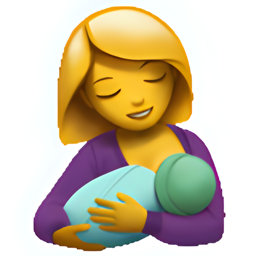
Name: breast feeding
Emoji: 🤱
Group: People & Body
Sub-group: person-role